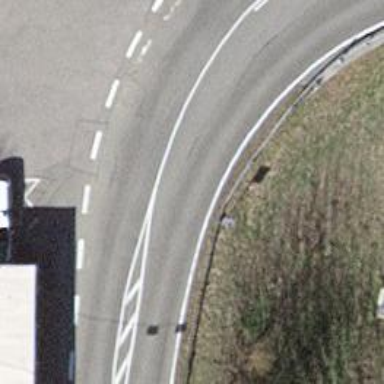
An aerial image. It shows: Tertiary road with asphalt surface.